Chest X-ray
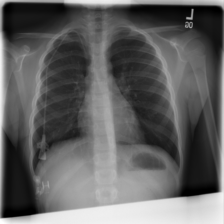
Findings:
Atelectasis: negative
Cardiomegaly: negative
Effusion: negative
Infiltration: negative
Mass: negative
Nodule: negative
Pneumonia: negative
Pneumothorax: negative
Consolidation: negative
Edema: negative
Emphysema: negative
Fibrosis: negative
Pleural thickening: negative
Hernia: negative